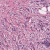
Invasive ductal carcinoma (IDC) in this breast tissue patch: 1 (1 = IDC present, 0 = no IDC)